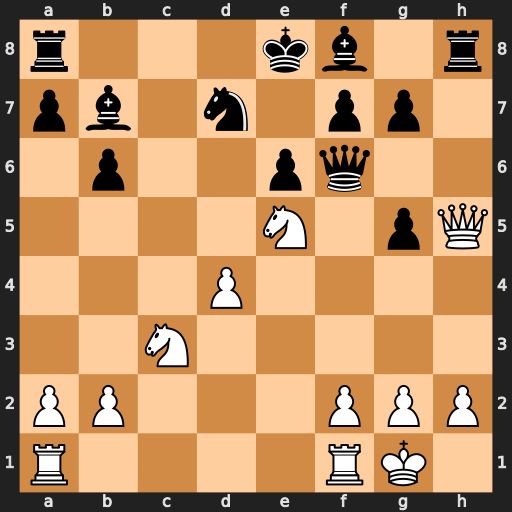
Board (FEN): r3kb1r/pb1n1pp1/1p2pq2/4N1pQ/3P4/2N5/PP3PPP/R4RK1
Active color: w
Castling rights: kq
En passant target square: -
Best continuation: Qxh8 Nxe5 dxe5